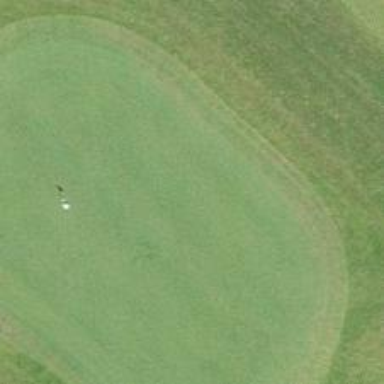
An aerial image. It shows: Golf hole.